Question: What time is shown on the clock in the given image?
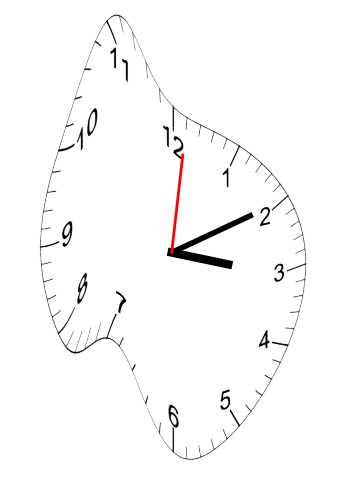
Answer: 03:10:01